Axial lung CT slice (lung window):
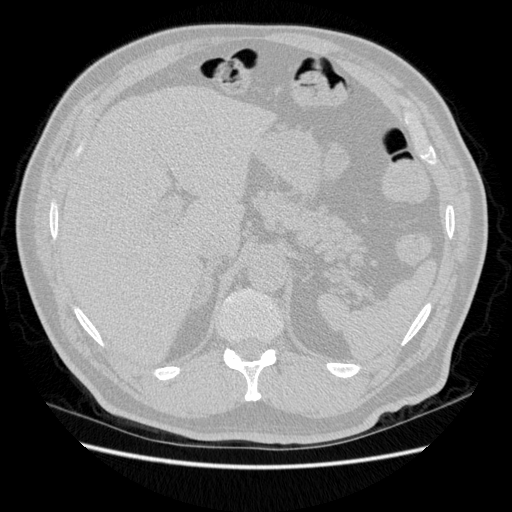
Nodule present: no